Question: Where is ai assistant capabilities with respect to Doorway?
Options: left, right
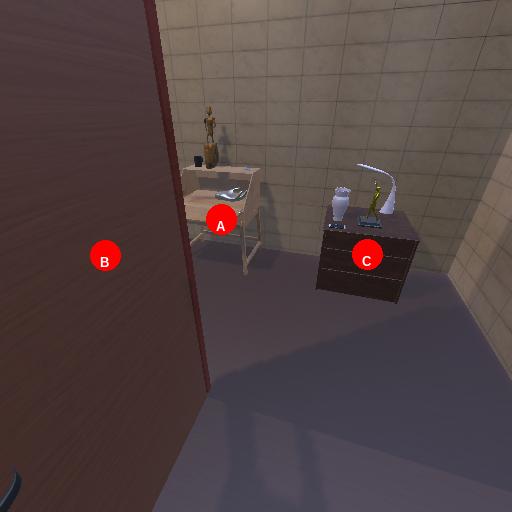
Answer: left